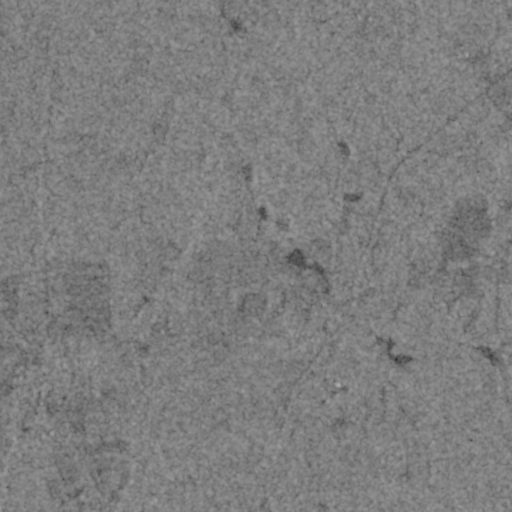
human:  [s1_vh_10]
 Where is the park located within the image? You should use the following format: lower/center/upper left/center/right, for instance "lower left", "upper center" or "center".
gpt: The park is located in the center right of the image.
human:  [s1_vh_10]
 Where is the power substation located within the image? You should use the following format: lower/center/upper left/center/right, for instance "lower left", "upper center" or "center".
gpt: The power substation is located in the lower left of the image.
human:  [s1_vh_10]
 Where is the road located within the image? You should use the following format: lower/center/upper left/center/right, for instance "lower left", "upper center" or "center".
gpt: There is no road in the image.

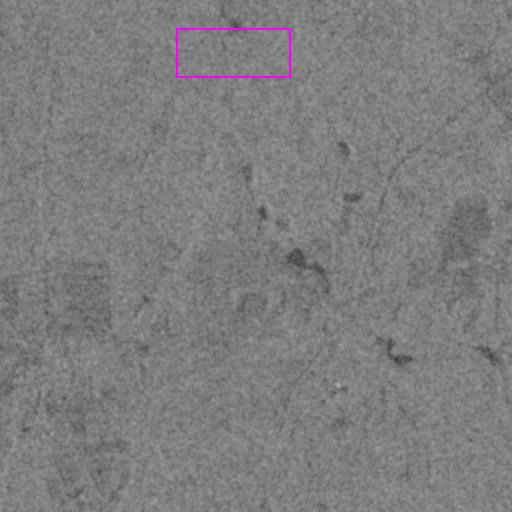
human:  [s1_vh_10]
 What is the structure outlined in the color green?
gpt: There is no green outline.
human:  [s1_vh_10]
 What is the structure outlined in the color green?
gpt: There is no structure outlined in green.